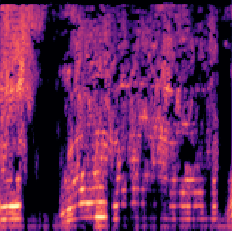
Sound class: Chainsaw